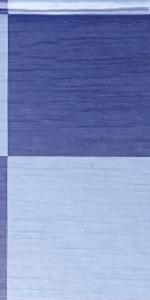
Label: Empty